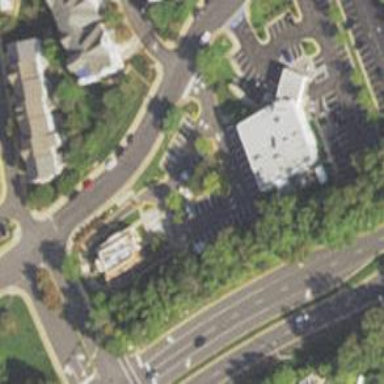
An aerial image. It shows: Parking area with asphalt surface.